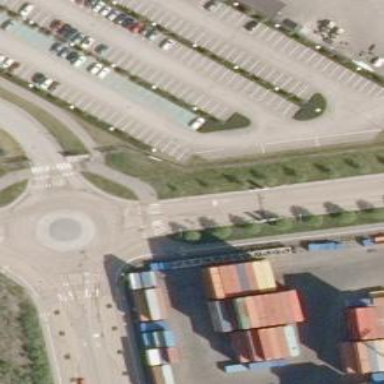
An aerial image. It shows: Asphalt cycleway with crossing.